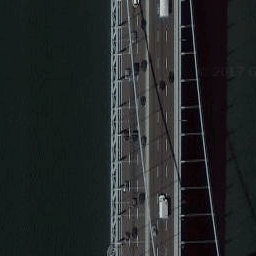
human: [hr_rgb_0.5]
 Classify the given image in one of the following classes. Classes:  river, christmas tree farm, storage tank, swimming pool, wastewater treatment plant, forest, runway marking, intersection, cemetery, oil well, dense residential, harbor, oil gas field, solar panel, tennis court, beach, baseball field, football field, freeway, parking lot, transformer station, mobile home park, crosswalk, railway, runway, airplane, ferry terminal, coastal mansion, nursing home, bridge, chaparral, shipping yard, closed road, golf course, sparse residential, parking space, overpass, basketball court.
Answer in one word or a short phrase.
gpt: bridge